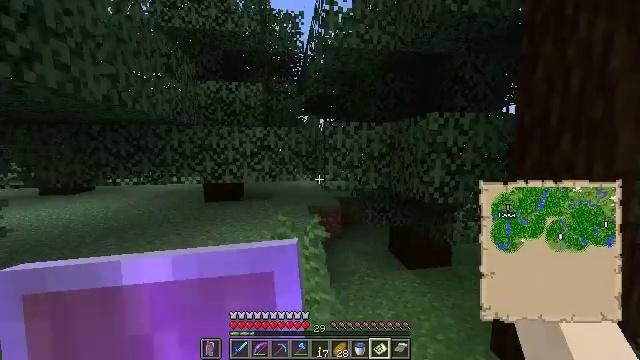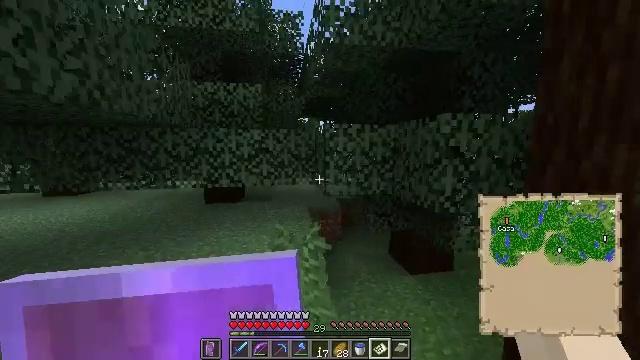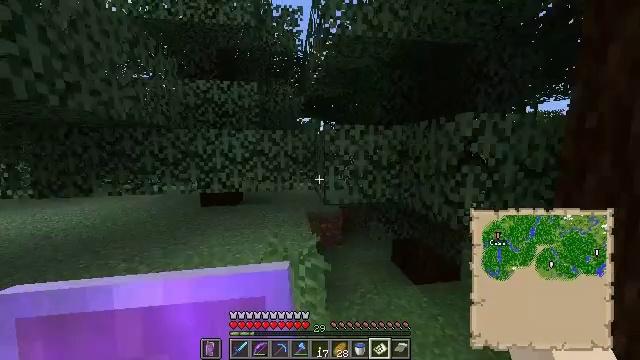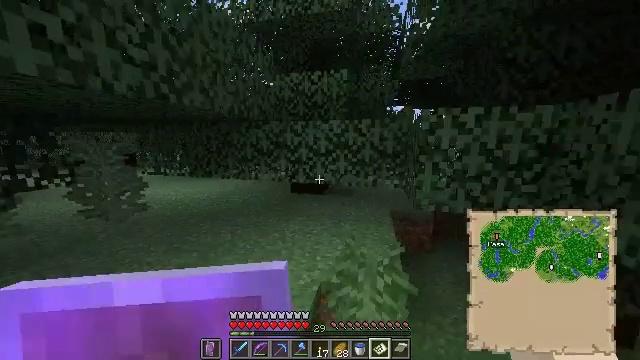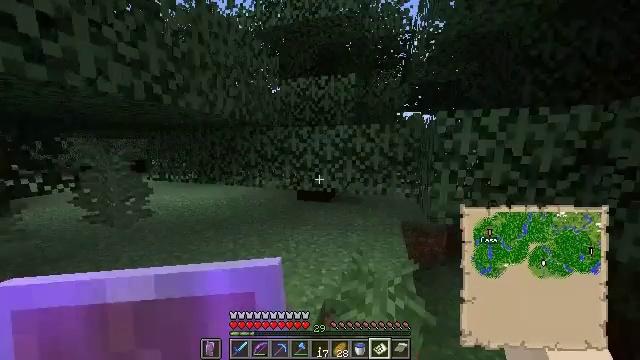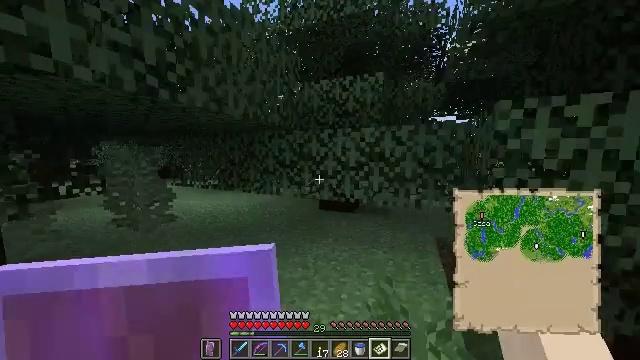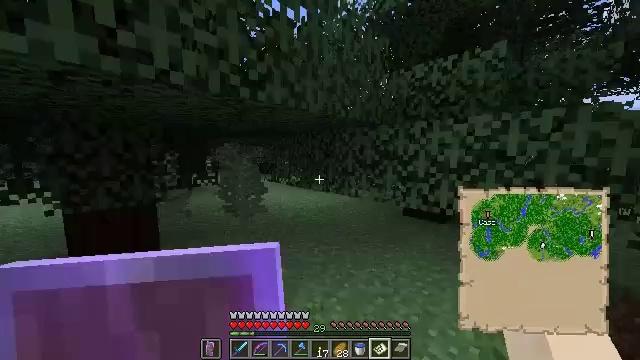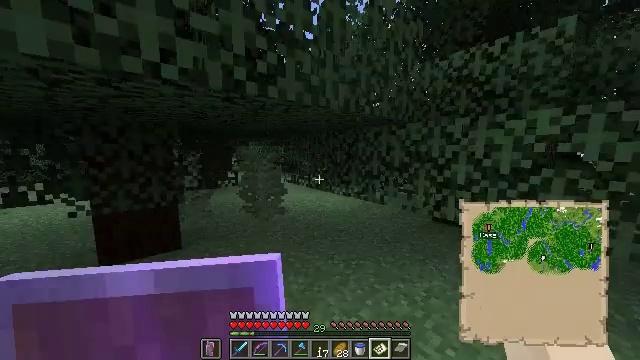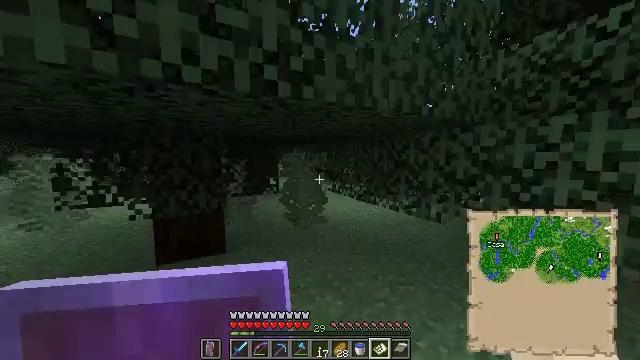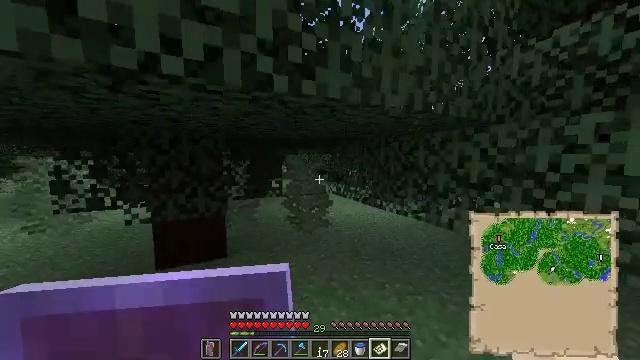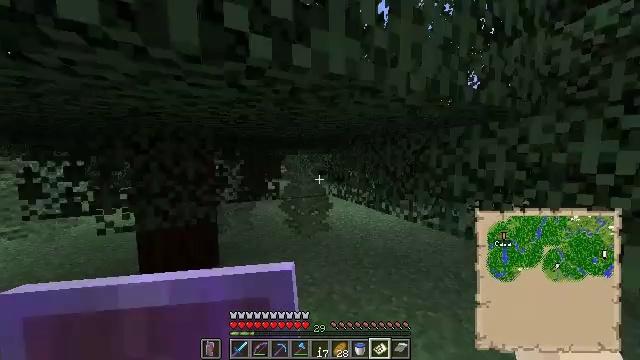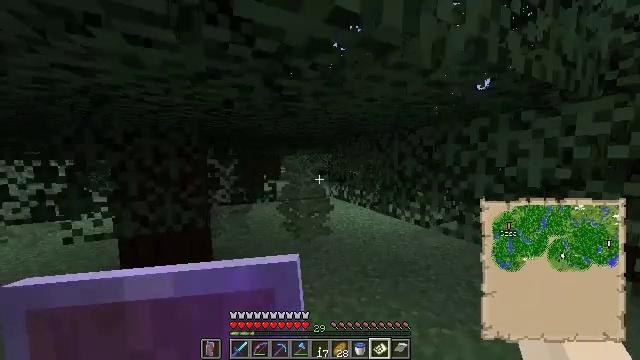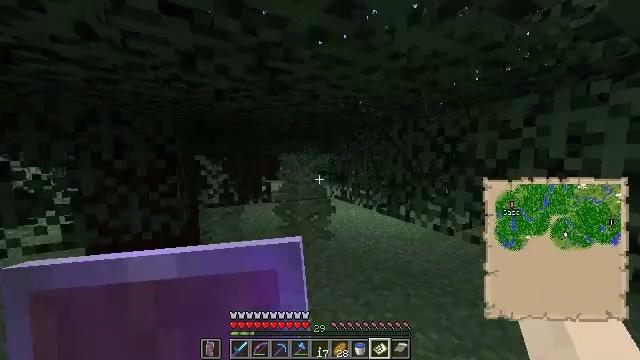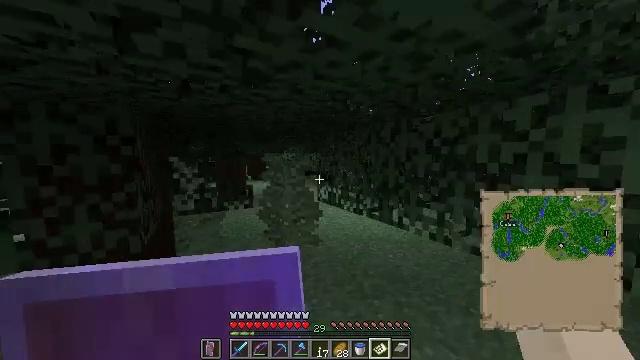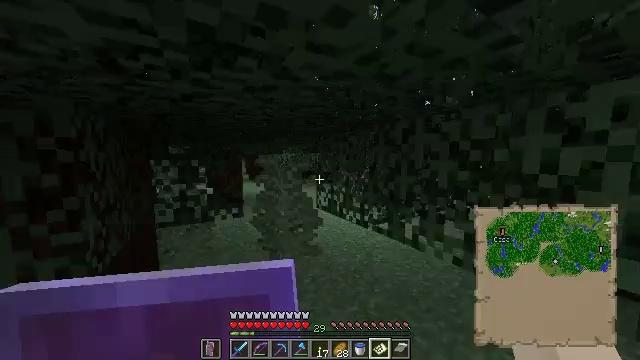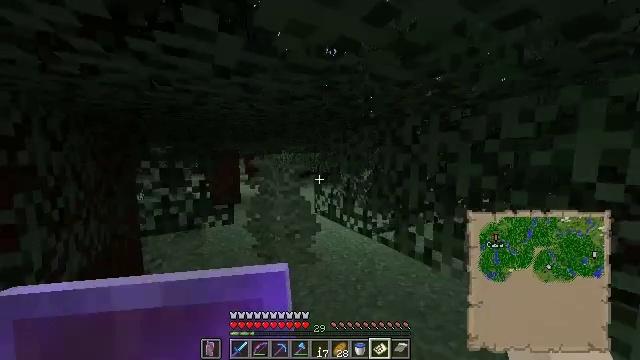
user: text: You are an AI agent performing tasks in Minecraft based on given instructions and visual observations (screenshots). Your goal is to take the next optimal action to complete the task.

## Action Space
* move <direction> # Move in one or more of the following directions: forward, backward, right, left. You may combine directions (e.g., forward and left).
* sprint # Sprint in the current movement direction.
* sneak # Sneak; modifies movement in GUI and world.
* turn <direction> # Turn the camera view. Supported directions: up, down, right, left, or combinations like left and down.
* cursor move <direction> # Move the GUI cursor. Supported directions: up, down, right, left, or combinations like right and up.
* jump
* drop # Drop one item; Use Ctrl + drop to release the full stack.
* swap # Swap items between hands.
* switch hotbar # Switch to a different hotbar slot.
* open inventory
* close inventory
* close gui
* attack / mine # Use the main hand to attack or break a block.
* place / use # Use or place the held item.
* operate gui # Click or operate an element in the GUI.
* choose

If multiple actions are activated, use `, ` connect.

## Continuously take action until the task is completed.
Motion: motion action
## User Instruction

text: Mine the gold block with a pickaxe.
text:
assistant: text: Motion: move forward
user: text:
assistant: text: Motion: move forward
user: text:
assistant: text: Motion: move forward, turn left and down
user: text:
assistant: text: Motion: move forward, turn left and up
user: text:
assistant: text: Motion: move forward, turn left and up
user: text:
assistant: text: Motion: move forward, sprint, turn left
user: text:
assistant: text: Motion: move forward, sprint, turn left
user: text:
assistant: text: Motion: move forward, sprint, turn left and up
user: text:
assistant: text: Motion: move forward, turn left
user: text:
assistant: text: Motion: move forward
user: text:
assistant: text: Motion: move forward
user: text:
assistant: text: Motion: move forward
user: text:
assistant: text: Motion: move forward, turn right
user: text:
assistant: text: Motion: move forward
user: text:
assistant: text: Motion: move forward
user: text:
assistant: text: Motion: move forward
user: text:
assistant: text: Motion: move forward
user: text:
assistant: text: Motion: move forward, turn left
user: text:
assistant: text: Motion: move forward and move left
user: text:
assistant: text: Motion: move forward and move left
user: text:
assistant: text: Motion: move forward
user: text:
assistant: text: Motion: move forward
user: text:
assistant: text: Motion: move forward
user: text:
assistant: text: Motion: move forward
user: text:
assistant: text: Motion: move forward, turn right
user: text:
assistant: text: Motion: move forward, turn right
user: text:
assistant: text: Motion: move forward, sprint, turn right and up
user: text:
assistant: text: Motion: move forward, sprint, turn right
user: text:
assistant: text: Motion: move forward, sprint, turn right
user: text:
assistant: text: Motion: move forward, sprint, turn right